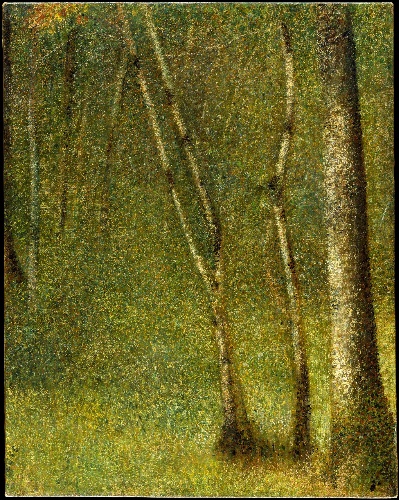
Title: The Forest at Pontaubert
Artist: Georges Seurat
Artist bio: French, Paris 1859–1891 Paris
Date: 1881
Object type: Painting
Classification: Paintings
Medium: Oil on canvas
Dimensions: 31 1/8 x 24 5/8 in. (79.1 x 62.5 cm)
Department: European Paintings
Credit line: Purchase, Gift of Raymonde Paul, in memory of her brother, C. Michael Paul, by exchange, 1985
Accession year: 1985
Repository: Metropolitan Museum of Art, New York, NY
Tags: Forests|Trees